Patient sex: F
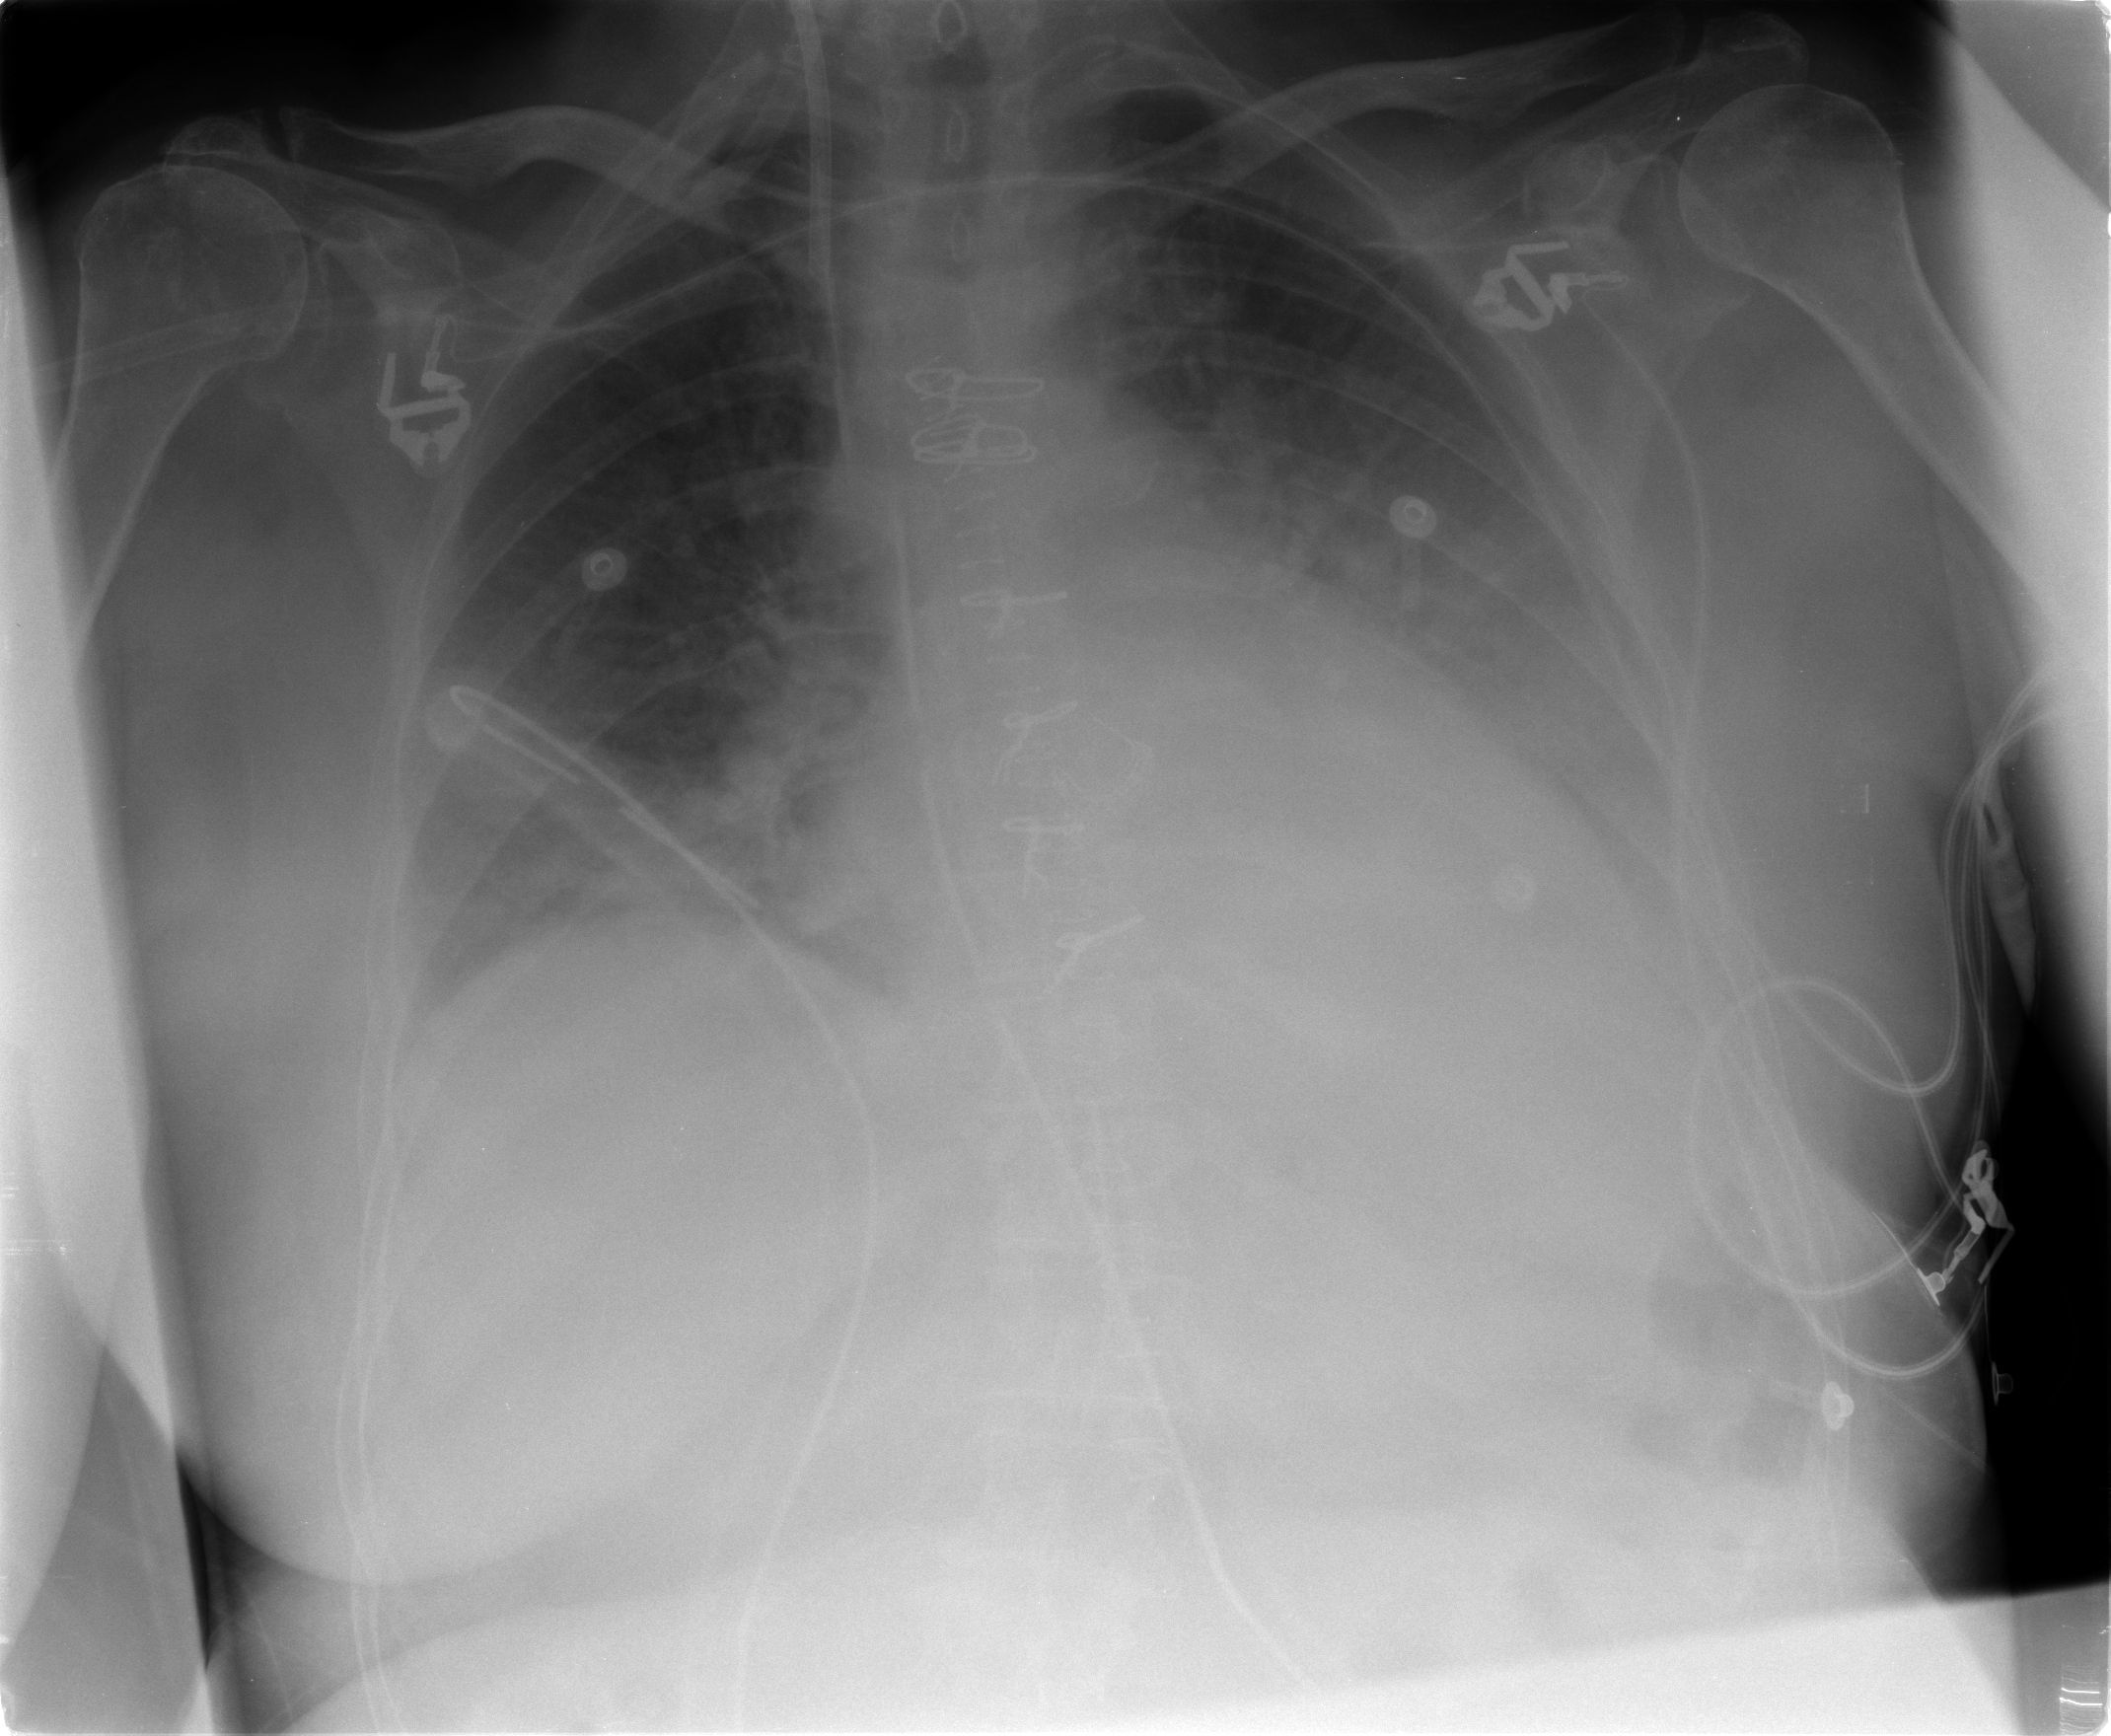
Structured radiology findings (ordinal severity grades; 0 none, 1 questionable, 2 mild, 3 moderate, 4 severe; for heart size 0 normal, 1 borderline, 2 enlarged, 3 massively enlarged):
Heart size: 2
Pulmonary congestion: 2
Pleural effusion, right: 2
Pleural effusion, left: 2
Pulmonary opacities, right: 0
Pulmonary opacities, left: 0
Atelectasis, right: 2
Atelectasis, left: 2